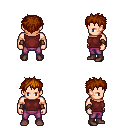
a pixel art fantasy rpg character, male body template, human, light skin, maroon sleeveless shirt, magenta pants, brunette bedhead hairstyle, cloth bracers, maroon shoes, four views (front, back, left, right), 2x2 character sprite sheet, small pixel art, hard edges, no anti-aliasing